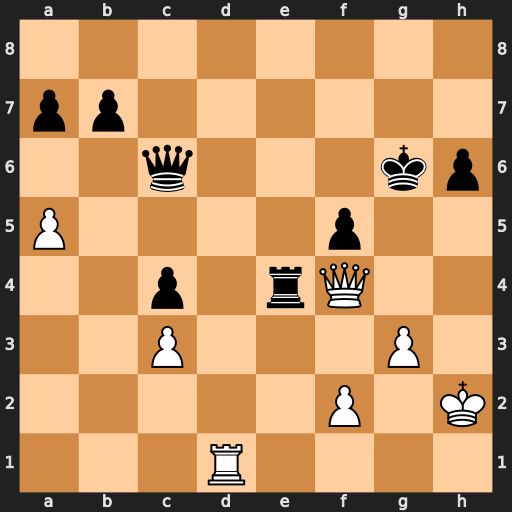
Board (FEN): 8/pp6/2q3kp/P4p2/2p1rQ2/2P3P1/5P1K/3R4
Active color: w
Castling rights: -
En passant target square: -
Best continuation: Rd6+ Qxd6 Qxd6+